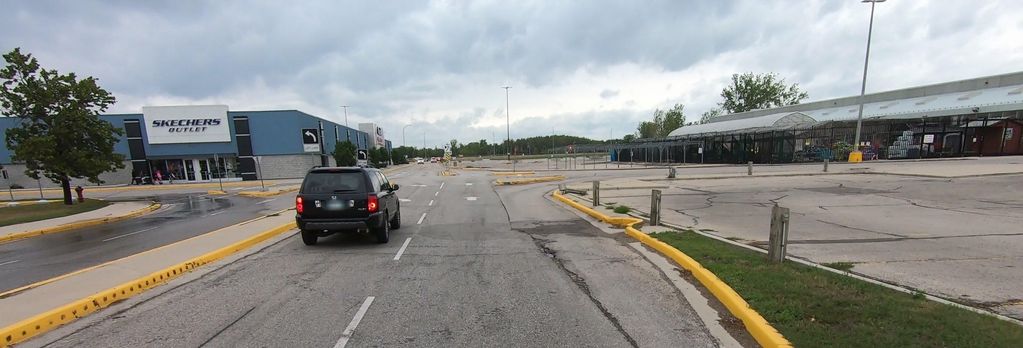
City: winnipeg